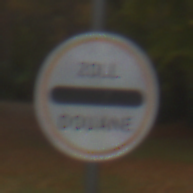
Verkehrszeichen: Zollstelle
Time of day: Midday
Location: Outdoor (Nature)
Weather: Overcast
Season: Autumn
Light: Natural